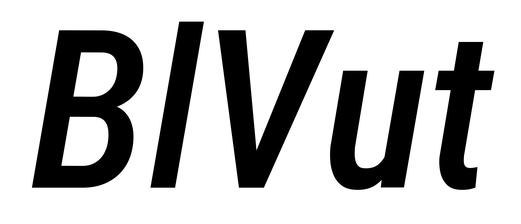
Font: Roboto-Italic_Condensed_Medium_Italic